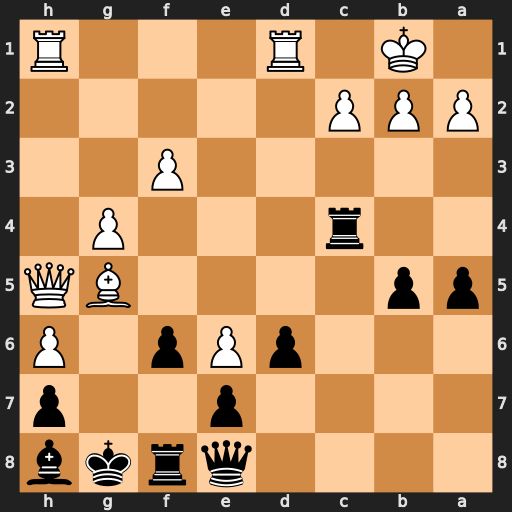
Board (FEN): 4qrkb/4p2p/3pPp1P/pp4BQ/2r3P1/5P2/PPP5/1K1R3R
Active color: b
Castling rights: -
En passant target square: -
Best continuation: fxg5 Qxg5+ Qg6